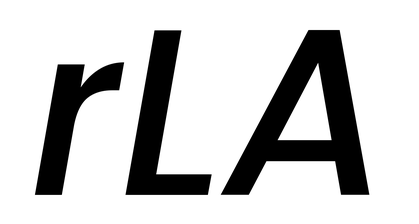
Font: Poppins-MediumItalic